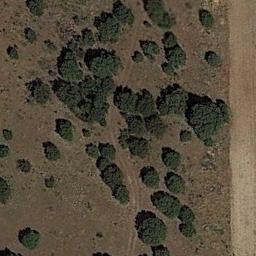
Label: chaparral